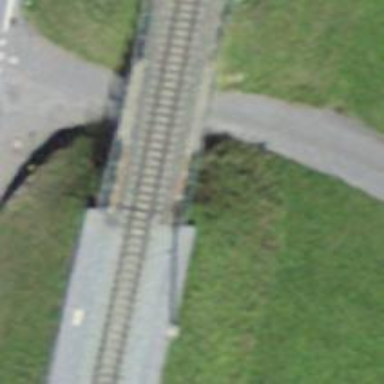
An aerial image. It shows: Narrow gauge railway with electrified contact lines.